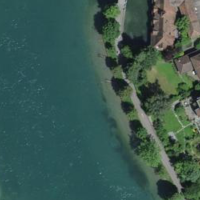
EUNIS habitat code: 15
Species observed at this site:
Mergus merganser